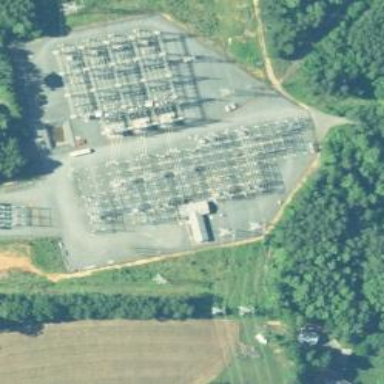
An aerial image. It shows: Switch used for power control.